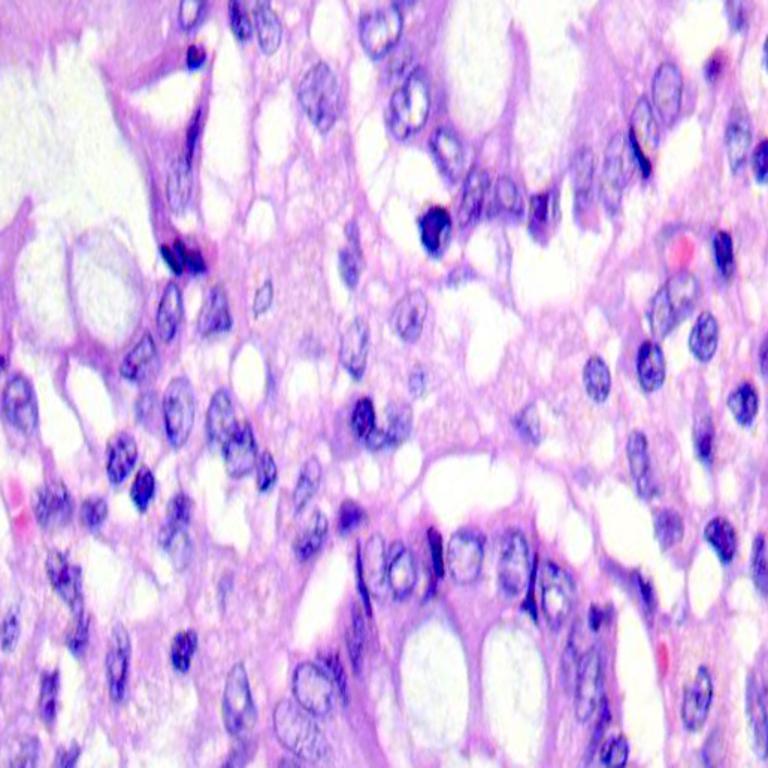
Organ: colon
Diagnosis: benign